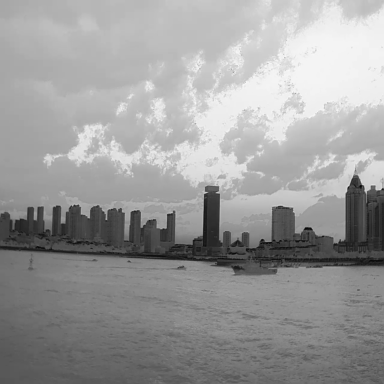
There are four objects shown in the infrared image, including three canoes, and a warship.